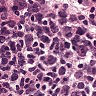
Metastatic tissue present: yes